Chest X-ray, PA view. Patient: 62 years old, sex M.
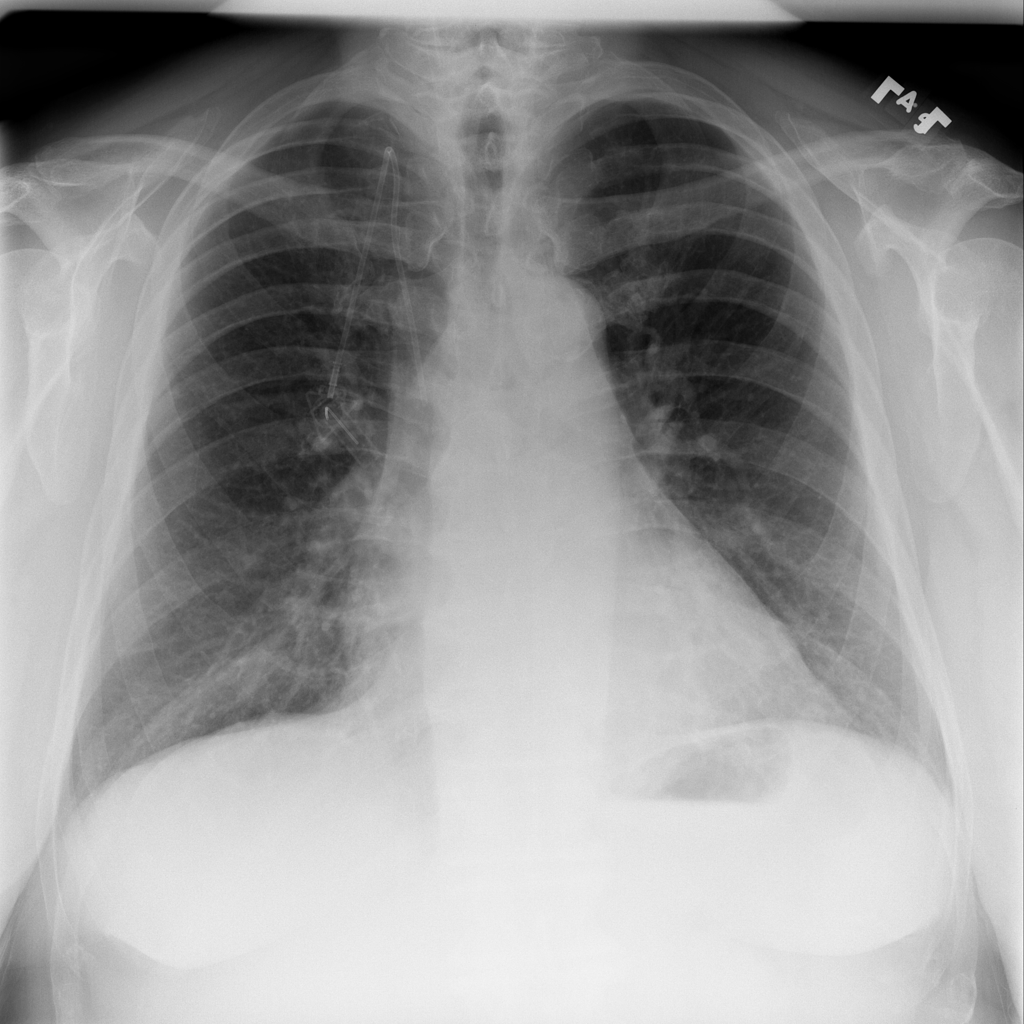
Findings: No Finding